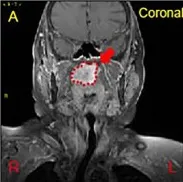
Magnetic Resonance Imaging (MRI) of the nasopharynx. (A, B) A polgs of Case 1 on MRI. A mass measuring approximately 38 * 32 mm was observed on the right side of the nasopharynx (Red dash line). Enhanced scanning reveals significant and uneven enhancement.
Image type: radiology (mri)